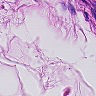
Metastatic tissue present: no